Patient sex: M
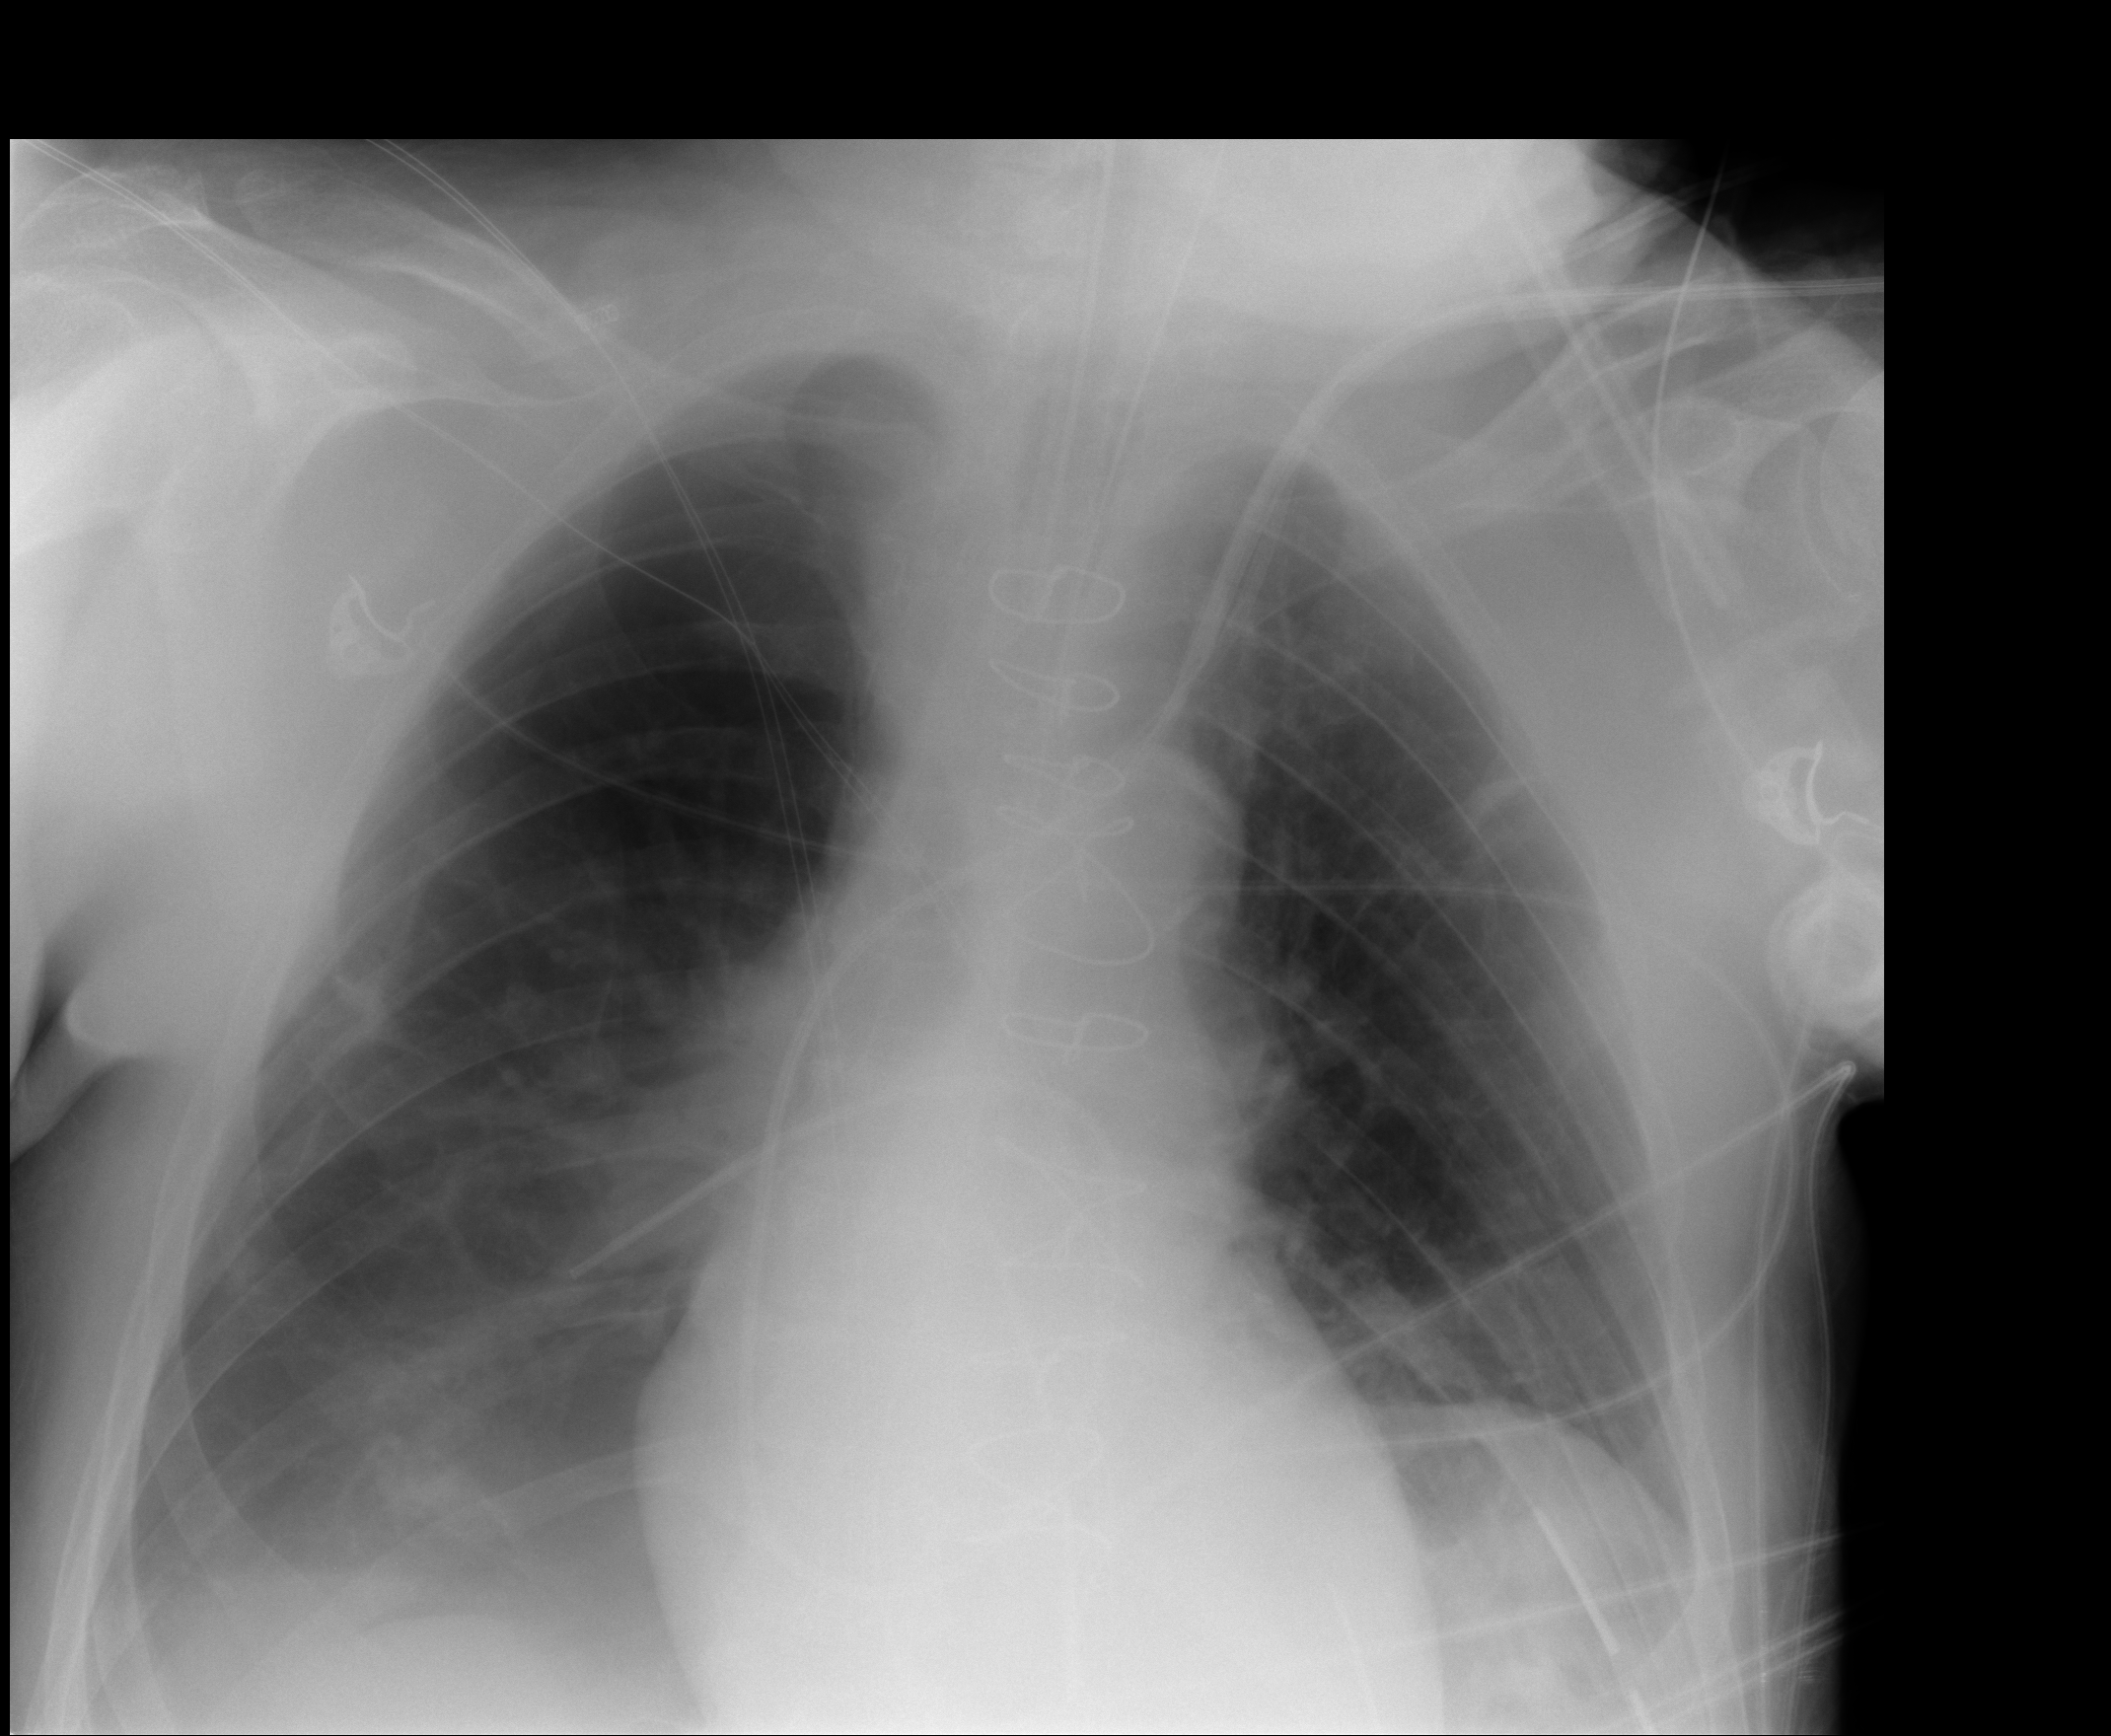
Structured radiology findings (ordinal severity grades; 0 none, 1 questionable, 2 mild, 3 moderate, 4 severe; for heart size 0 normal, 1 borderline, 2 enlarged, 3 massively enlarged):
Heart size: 0
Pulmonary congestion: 2
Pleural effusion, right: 2
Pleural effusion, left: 0
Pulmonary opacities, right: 2
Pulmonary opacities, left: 0
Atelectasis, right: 2
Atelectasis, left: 2